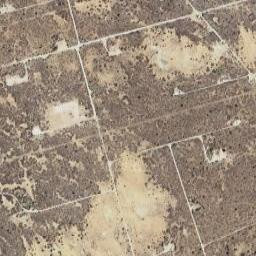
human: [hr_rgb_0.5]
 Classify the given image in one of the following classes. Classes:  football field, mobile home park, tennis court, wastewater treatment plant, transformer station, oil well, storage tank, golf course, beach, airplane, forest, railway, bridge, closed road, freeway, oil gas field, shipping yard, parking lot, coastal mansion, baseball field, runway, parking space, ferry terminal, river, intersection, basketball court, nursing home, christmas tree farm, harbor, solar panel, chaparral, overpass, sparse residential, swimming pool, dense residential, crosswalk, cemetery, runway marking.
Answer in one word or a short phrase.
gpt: oil gas field